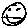
Label: smiley face